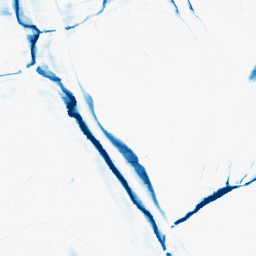
Category: morphological
Decomposition family: morphological_ellipse
Decomposition parameters: operation: closing
width: 5
height: 20
Upsampling method: regularized
Upsampling parameters: scale: 2
lambda_reg: 0.01
Upsampling scale: 2